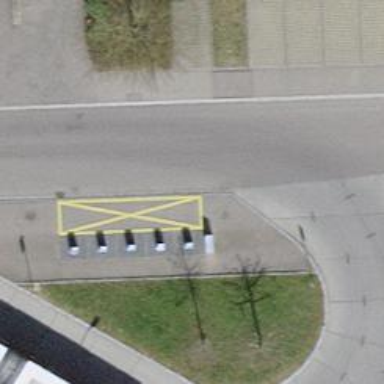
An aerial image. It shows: Recycling container at amenity designated for recycling.